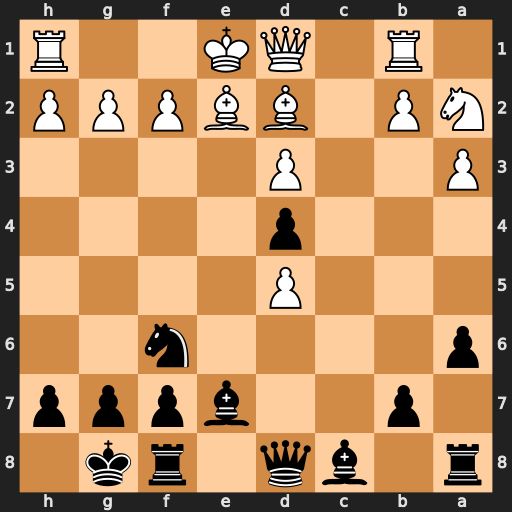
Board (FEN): r1bq1rk1/1p2bppp/p4n2/3P4/3p4/P2P4/NP1BBPPP/1R1QK2R
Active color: b
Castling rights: K
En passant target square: -
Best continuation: Qxd5 O-O Qxa2